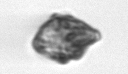
Label: Kryptoperidinium_triquetrum